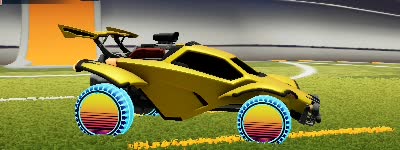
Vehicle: octane